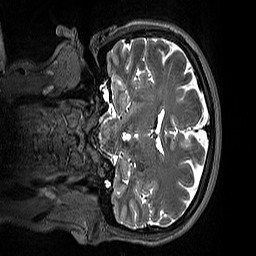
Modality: T2w
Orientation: coronal
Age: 27
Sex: male
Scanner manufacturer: siemens
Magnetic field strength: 3 T
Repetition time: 3.2 s
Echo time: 0.412 s